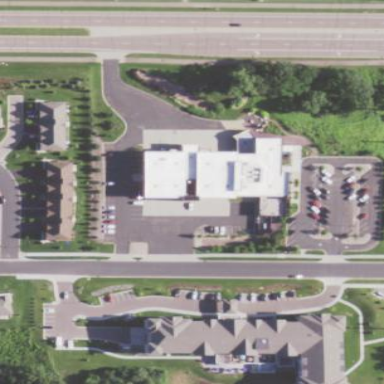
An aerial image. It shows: Fire station building.